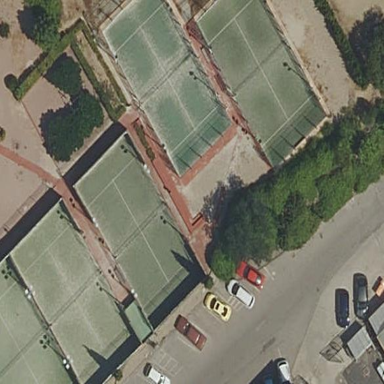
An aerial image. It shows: Tennis court on the leisure land pitch.